Question: I want to overlay imageview and gallery like below image

i tried like this..
'''
<RelativeLayout
android:layout_width="match_parent"
android:layout_height="70dp" >
<ImageView
android:layout_width="wrap_content"
android:layout_height="wrap_content"
android:src="@drawable/title_header" />
<Gallery
android:id="@+id/Gallery"
android:layout_width="fill_parent"
android:layout_height="wrap_content"></Gallery>
</RelativeLayout>
'''
but its not overlay. pls help me..
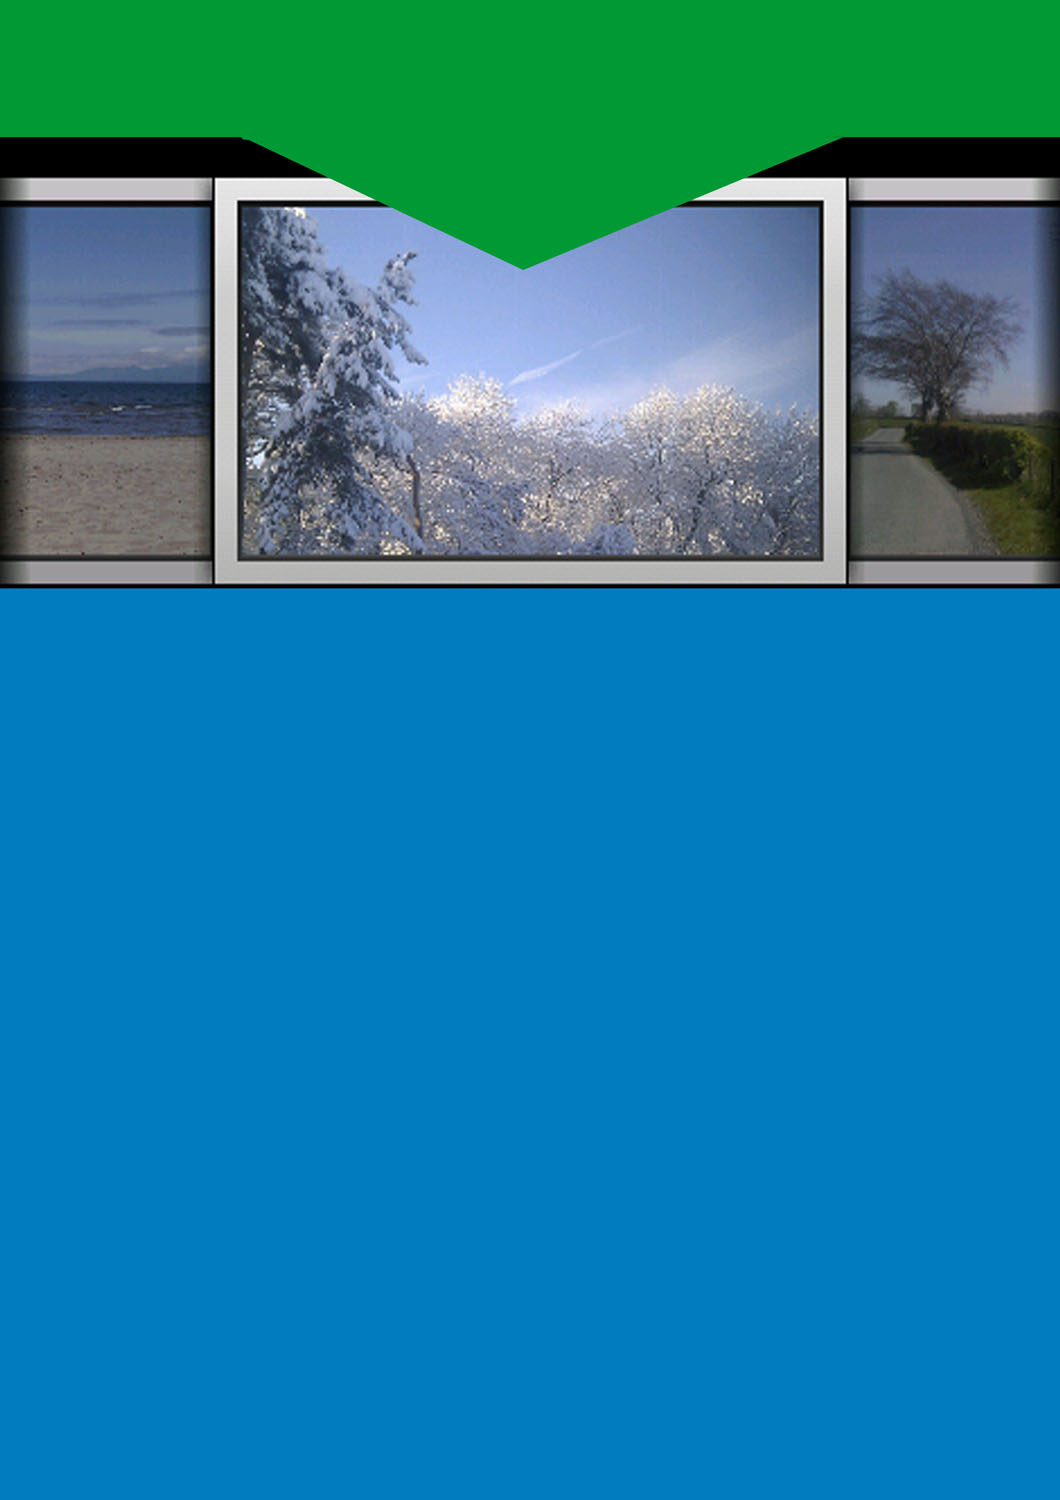
Answer: please try this
'''
<RelativeLayout
android:layout_width="match_parent"
android:layout_height="70dp" >
<Gallery
android:id="@+id/Gallery"
android:layout_width="fill_parent"
android:layout_marginTop="10dip"
android:layout_height="wrap_content"></Gallery>
<ImageView
android:layout_width="wrap_content"
android:layout_alignParentTop="true"
android:layout_height="wrap_content"
android:src="@drawable/title_header" />
</RelativeLayout>
'''
'android:layout_marginTop="10dip"' give value as needed.